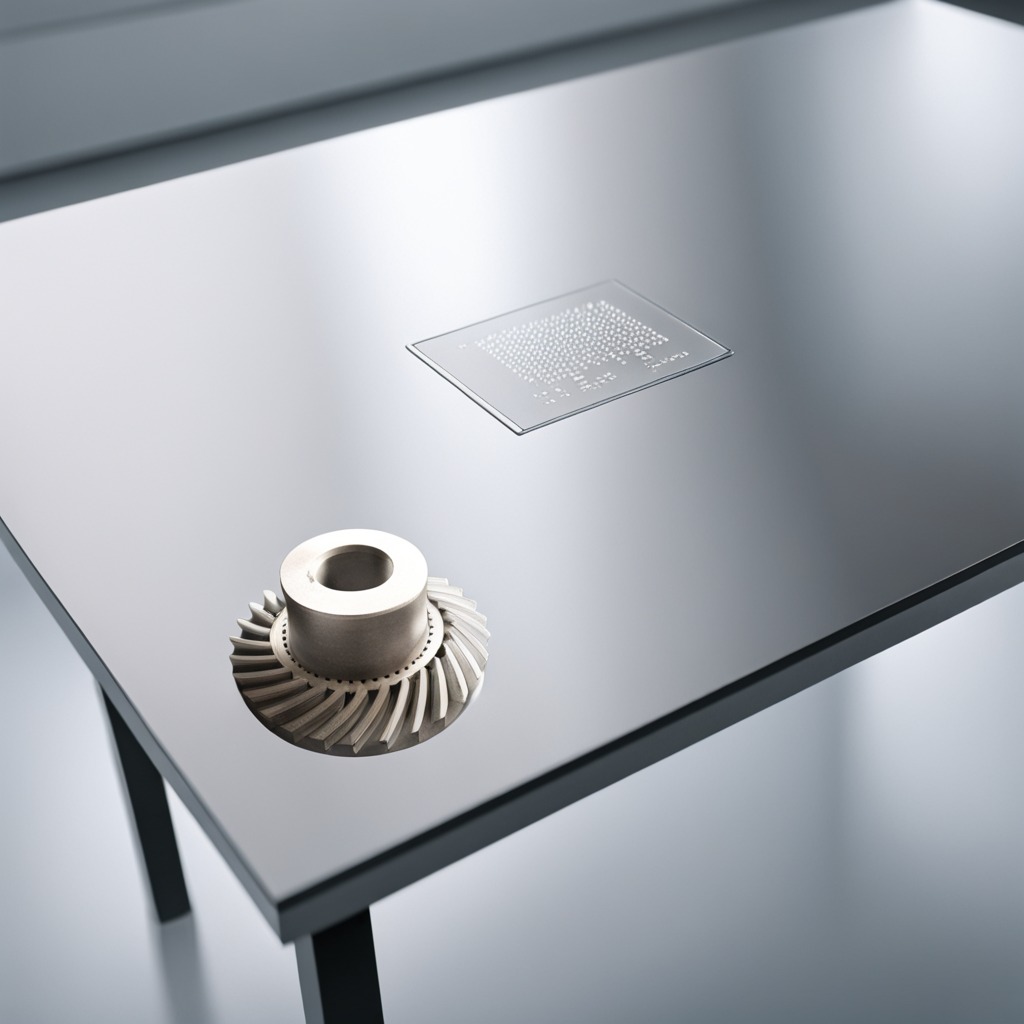
A steel gear with teeth is lying on a stainless steel table in a high-end prototyping lab.